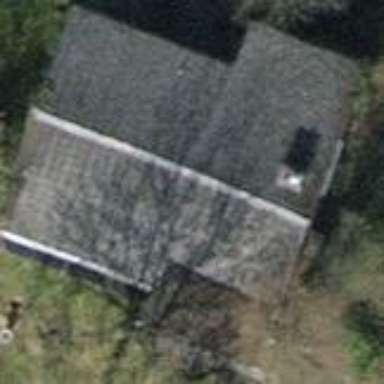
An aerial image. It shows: Detached building with gabled tile roof.